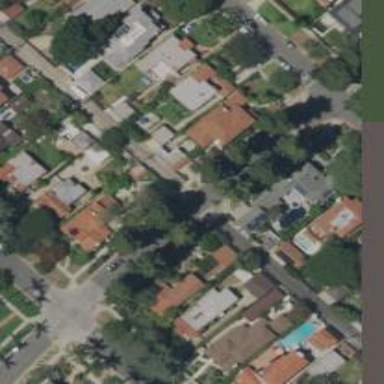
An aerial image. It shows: Residential alley with asphalt surface.